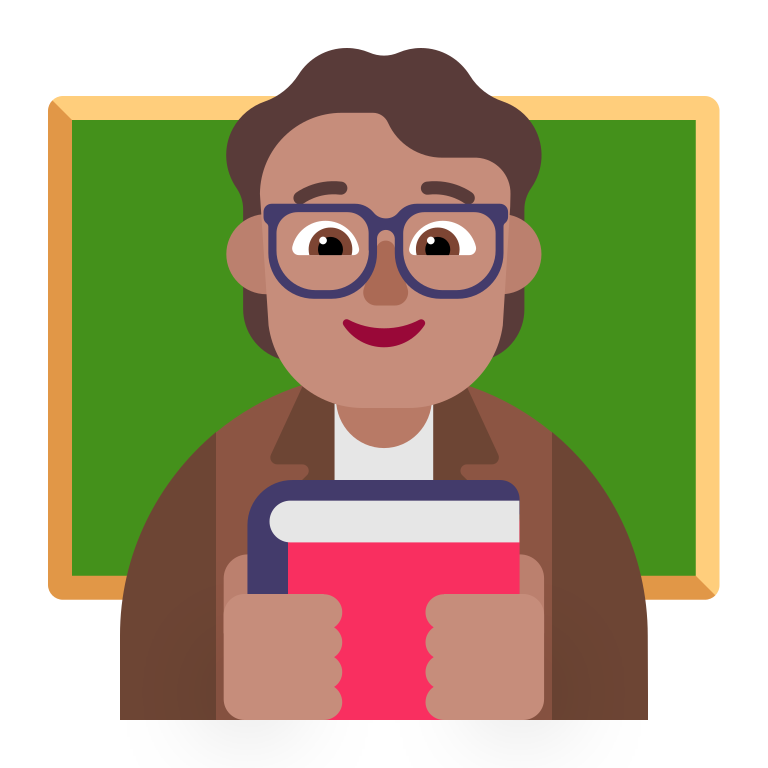
teacher flat